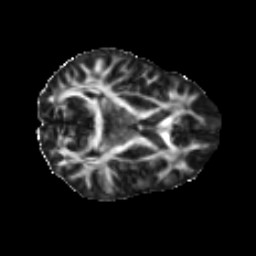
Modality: FA
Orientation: axial
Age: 23
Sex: female
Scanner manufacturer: ge
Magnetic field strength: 3 T
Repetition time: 7.8 s
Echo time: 0.0606 s